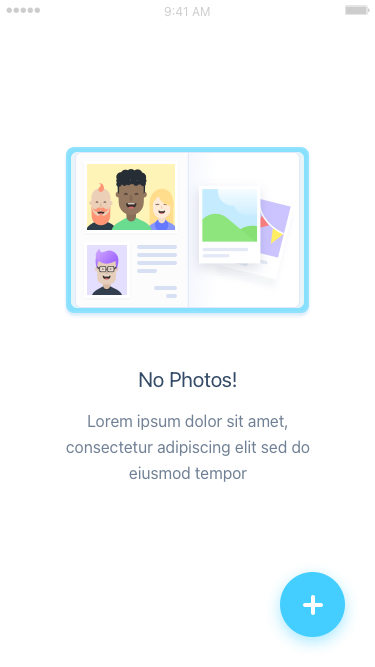
Text in this UI design:
Lorem ipsum dolor sit amet, consectetur adipiscing elit sed do eiusmod tempor
No Photos!